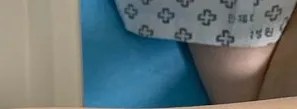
Appearance of the left forearm of the patient at presentation. Two linear masses are marked.
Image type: medical_photograph (skin_photograph)